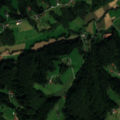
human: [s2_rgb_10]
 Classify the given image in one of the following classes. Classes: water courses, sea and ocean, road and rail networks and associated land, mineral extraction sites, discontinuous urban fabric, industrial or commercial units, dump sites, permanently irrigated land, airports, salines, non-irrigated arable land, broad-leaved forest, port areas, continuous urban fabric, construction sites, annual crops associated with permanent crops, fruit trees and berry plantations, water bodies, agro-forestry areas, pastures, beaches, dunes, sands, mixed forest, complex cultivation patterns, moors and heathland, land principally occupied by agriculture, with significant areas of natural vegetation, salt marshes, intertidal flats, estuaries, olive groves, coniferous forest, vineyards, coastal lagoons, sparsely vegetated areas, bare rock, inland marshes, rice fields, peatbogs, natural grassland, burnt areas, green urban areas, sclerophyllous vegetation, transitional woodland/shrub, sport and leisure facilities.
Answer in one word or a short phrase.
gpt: vineyards, pastures, broad-leaved forest, mixed forest